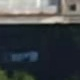
Vehicle type: Motorcycle